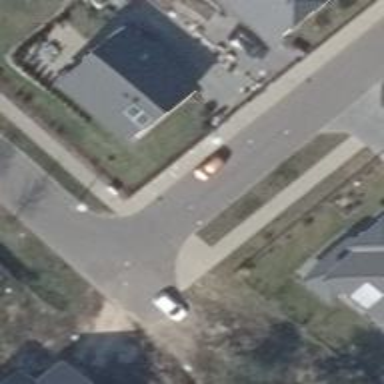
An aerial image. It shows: Unmarked crossing on the road.